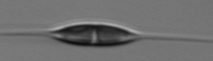
Label: Cylindrotheca